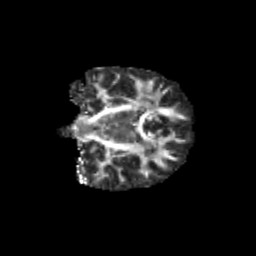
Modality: FA
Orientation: coronal
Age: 11
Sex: female
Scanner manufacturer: siemens
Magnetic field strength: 3 T
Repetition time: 3.8 s
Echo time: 0.07 s